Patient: sex M, age 60
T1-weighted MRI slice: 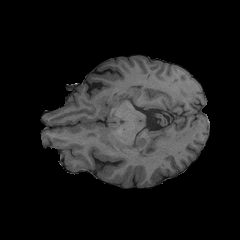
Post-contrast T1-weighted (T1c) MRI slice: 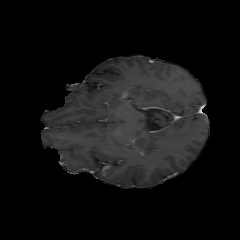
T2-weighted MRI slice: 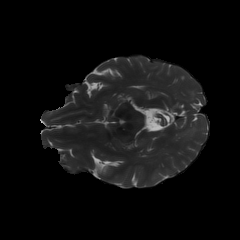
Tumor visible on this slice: yes
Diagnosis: Glioblastoma, IDH-wildtype
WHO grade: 4